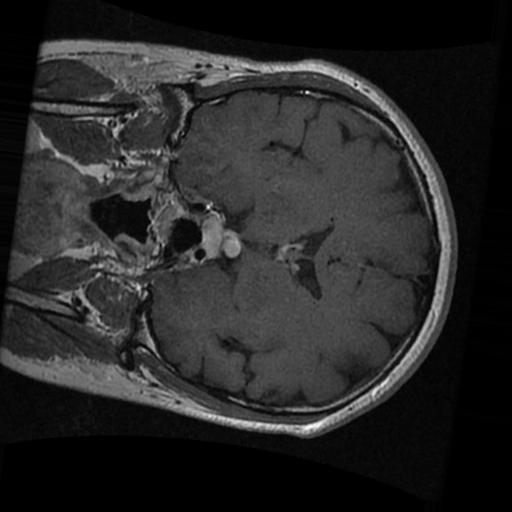
Label: brain_tumor